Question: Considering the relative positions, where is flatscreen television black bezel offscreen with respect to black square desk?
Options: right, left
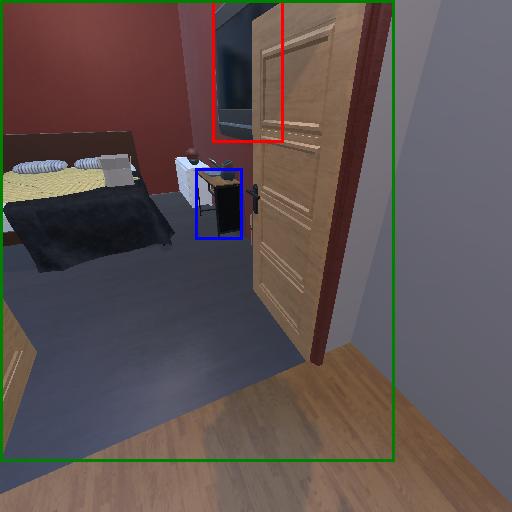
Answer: right